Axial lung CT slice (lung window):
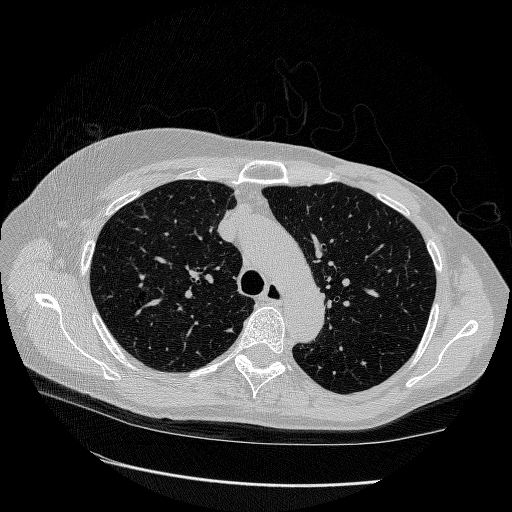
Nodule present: no